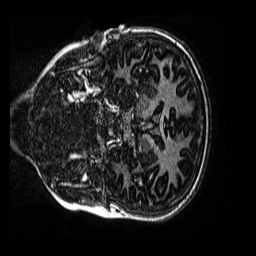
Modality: MP2RAGE
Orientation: coronal
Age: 11
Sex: female
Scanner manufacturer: siemens
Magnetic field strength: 3 T
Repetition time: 4 s
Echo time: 0.00299 s